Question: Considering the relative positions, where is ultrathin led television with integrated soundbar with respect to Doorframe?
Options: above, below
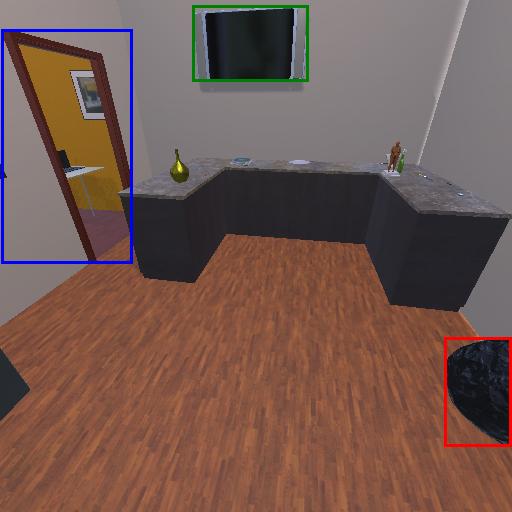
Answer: above